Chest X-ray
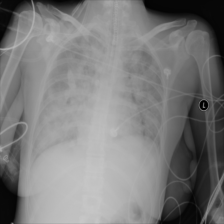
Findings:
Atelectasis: negative
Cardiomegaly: negative
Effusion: negative
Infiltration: negative
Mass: negative
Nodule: negative
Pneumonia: negative
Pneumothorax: negative
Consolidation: negative
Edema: positive
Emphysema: negative
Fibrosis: negative
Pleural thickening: negative
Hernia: negative